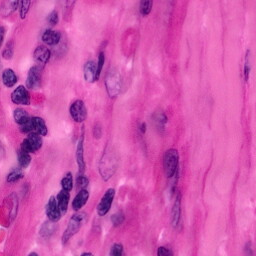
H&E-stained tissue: Pancreatic